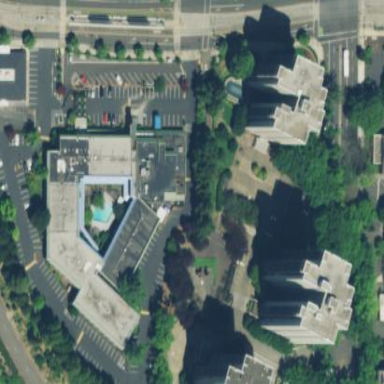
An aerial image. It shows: Building with parking facility.